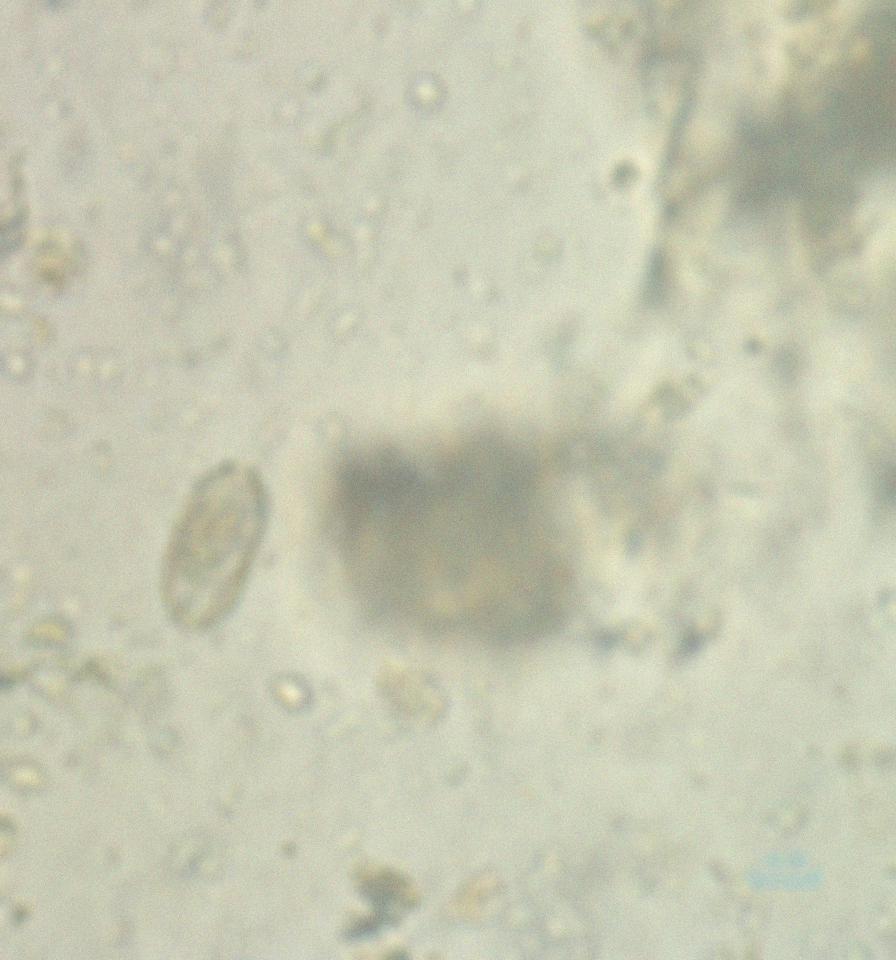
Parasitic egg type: Capillaria philippinensis